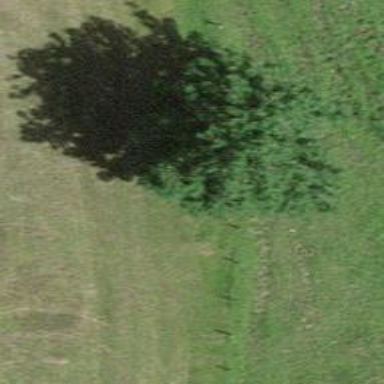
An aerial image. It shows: Single tag "natural: tree."